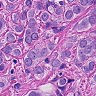
Metastatic tissue present: yes